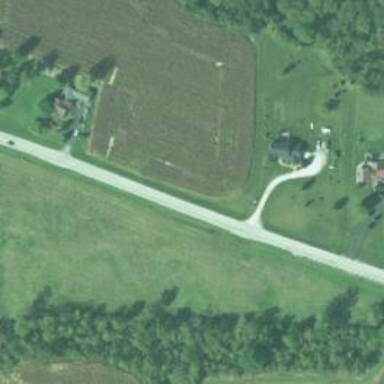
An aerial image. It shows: Secondary road.